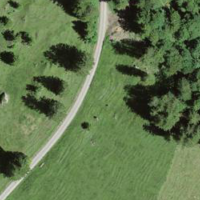
EUNIS habitat code: 23
Species observed at this site:
Parnassia palustris
Filipendula ulmaria